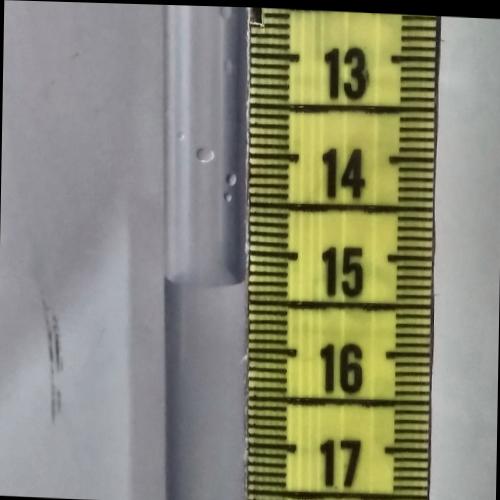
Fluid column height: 15.3 cm